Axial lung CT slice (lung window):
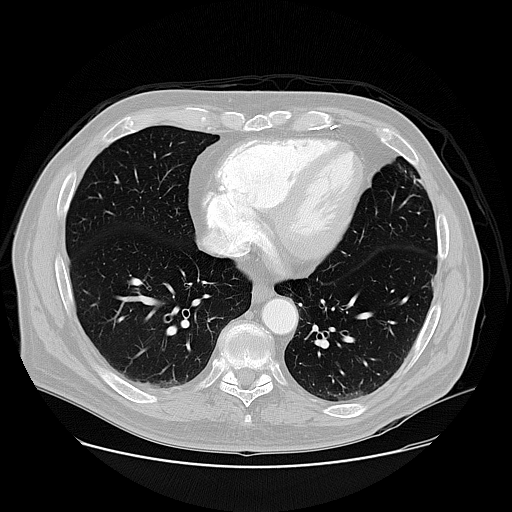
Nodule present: no